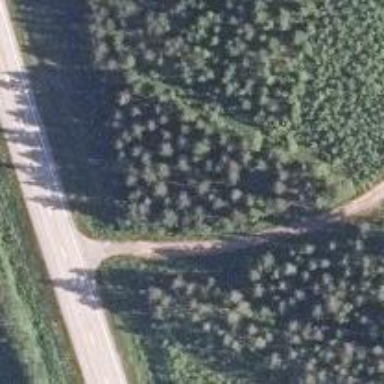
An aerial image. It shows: Simple road.